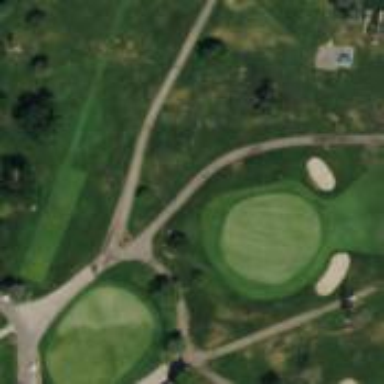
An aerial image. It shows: Well-maintained asphalt service road identified as grade1 cartpath for golf carts.